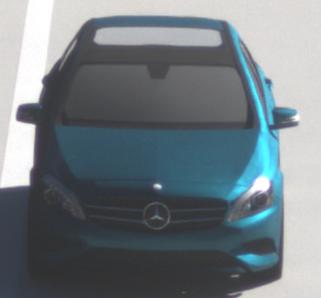
Make: Mercedes-Benz
Model: A 180
Detailed model: A-Class (176)
Model produced from: 2012/09
Model produced until: 2015/07
Doors: 5
Color: blue
Road condition: dry road
Daytime: morning or afternoon
Contrast: high contrast